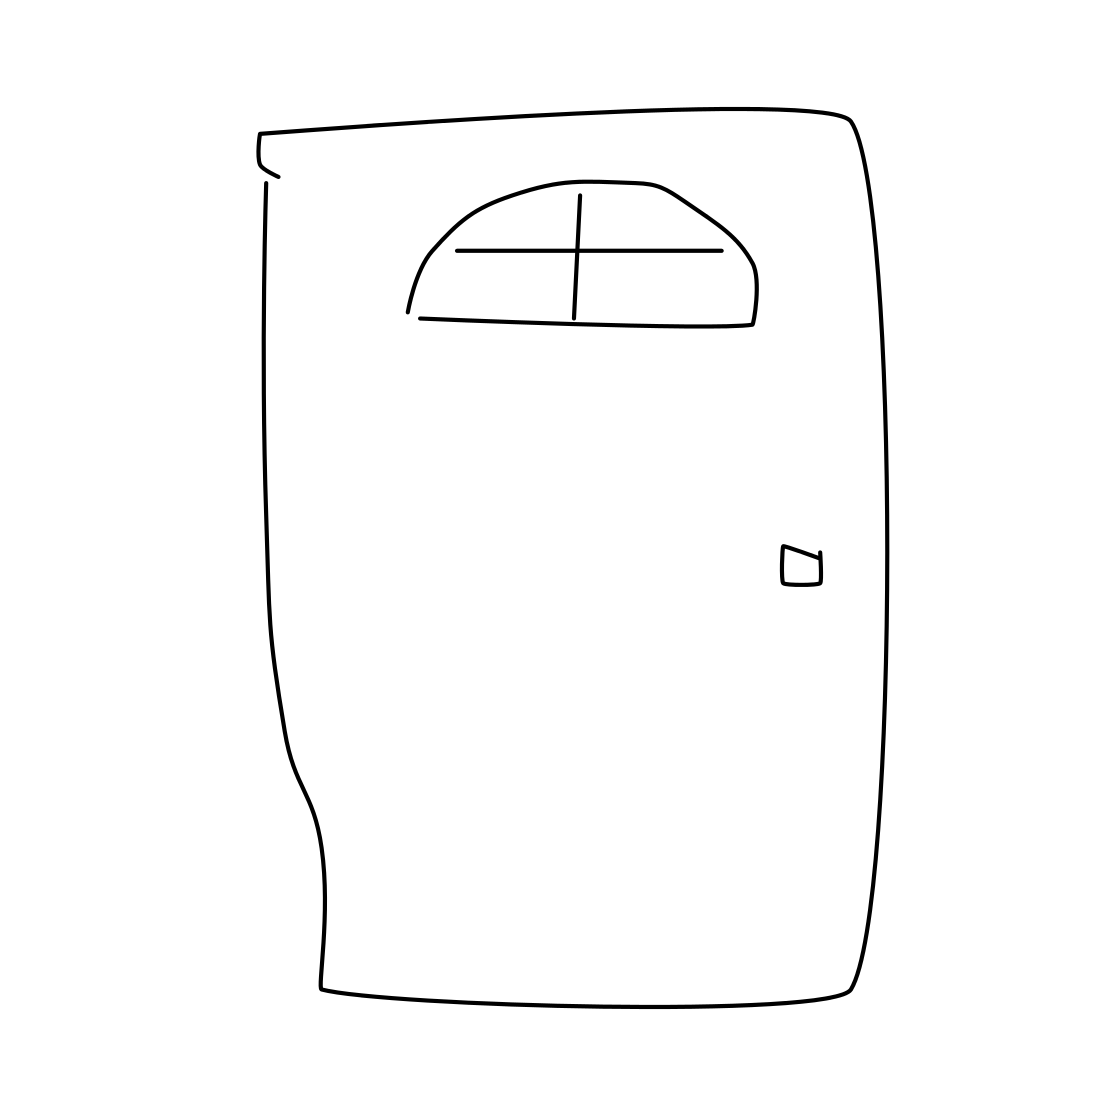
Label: door